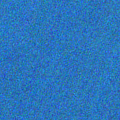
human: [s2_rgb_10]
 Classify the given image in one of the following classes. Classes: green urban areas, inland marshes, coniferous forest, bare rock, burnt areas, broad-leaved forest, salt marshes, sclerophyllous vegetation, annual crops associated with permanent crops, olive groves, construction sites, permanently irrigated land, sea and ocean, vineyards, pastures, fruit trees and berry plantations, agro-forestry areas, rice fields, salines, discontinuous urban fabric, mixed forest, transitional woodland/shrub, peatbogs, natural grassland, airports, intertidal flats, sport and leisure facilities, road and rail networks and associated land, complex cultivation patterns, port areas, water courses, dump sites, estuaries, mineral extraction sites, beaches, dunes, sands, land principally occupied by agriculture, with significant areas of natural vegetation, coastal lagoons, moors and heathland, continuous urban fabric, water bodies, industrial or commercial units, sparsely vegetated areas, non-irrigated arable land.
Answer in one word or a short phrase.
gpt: sea and ocean